Chest X-ray:
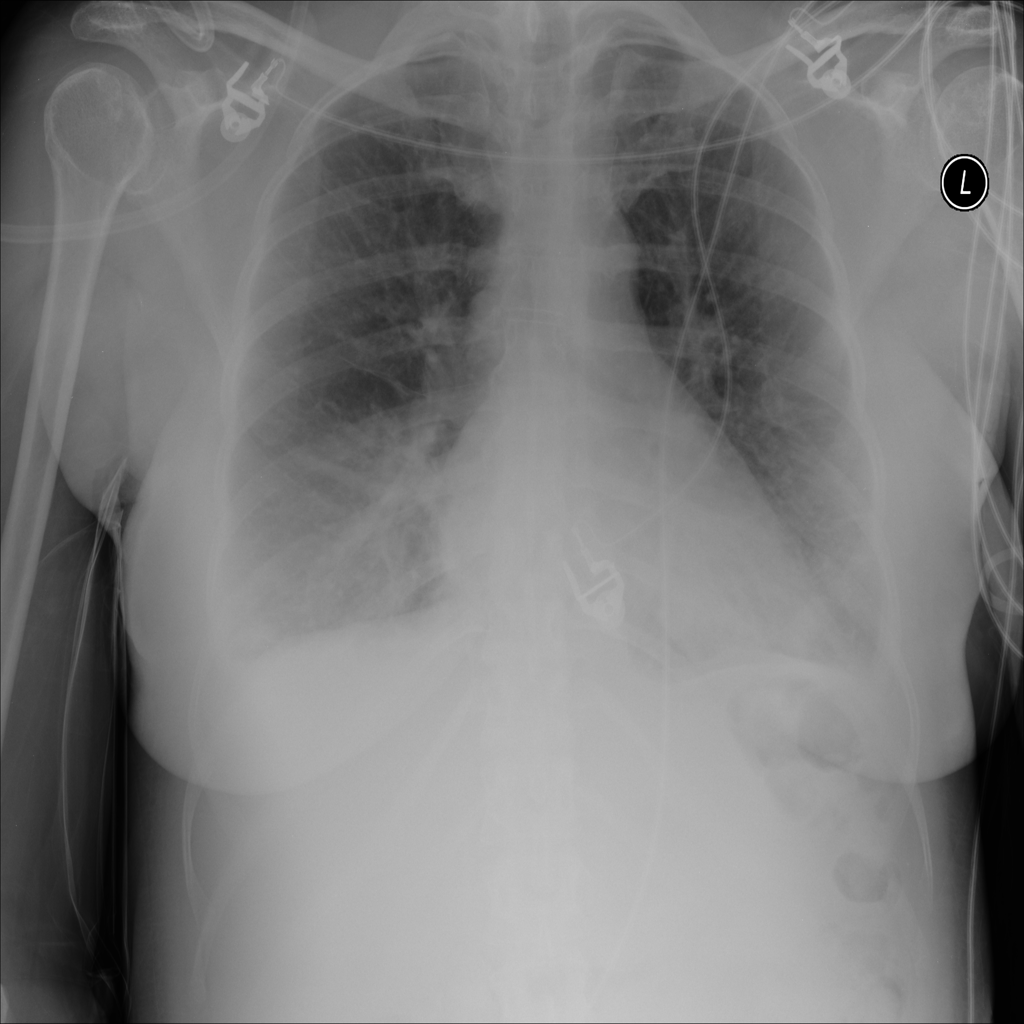
Findings: Consolidation, Effusion, Cardiomegaly
No abnormal finding: no